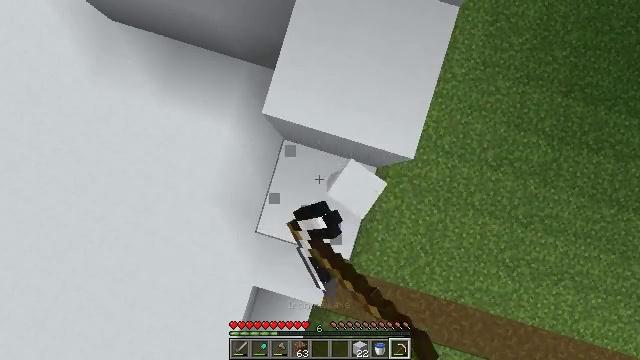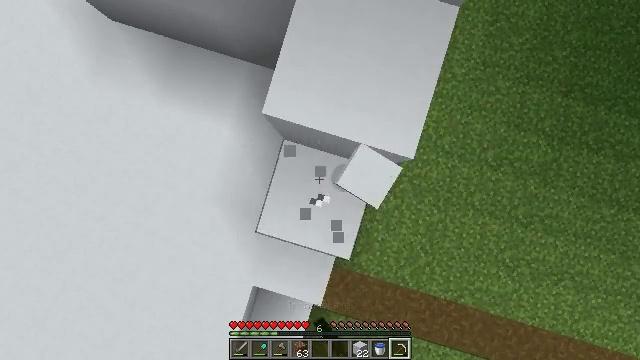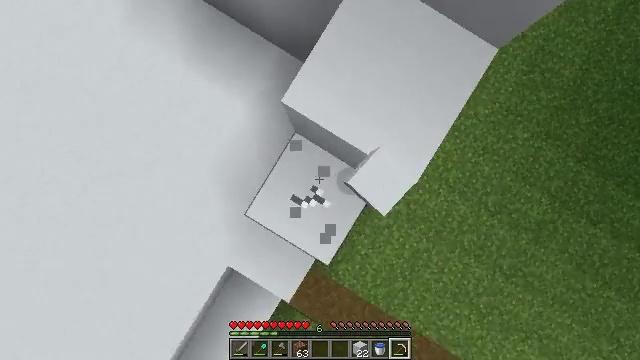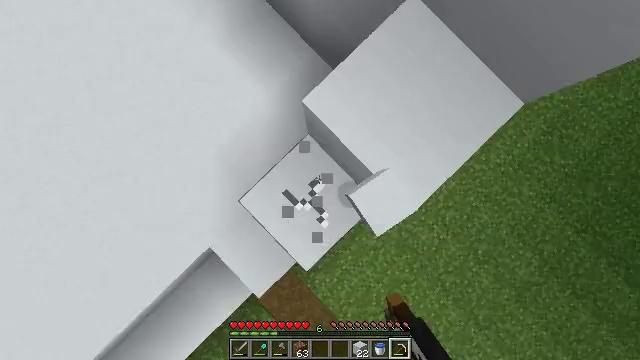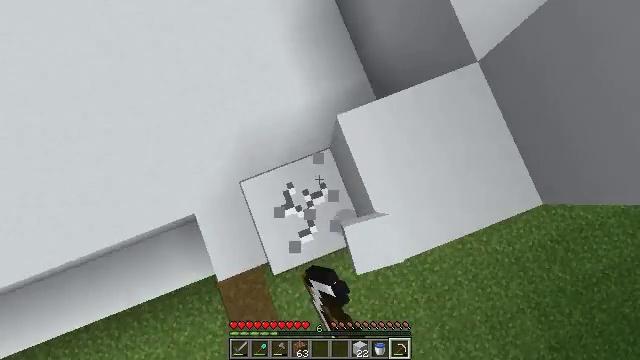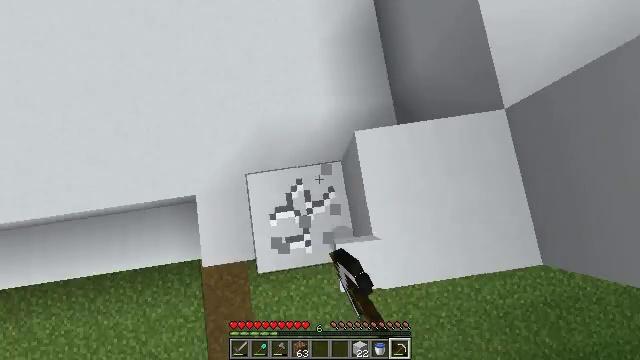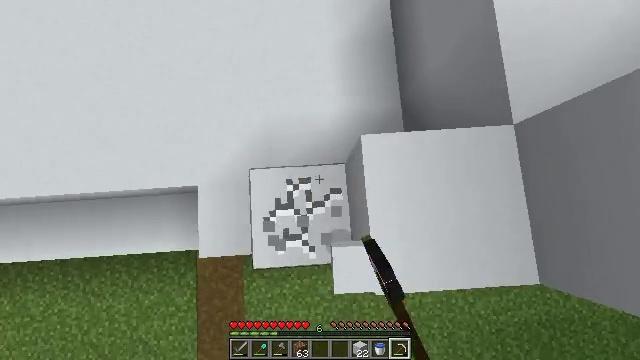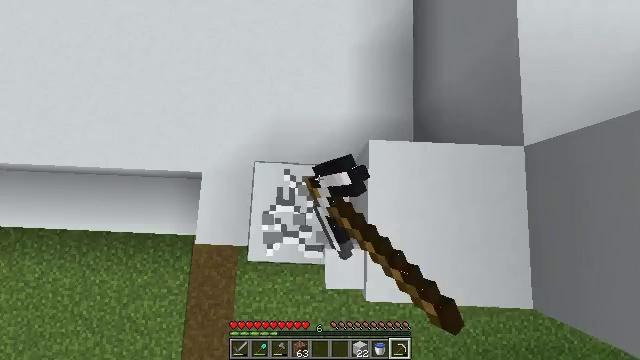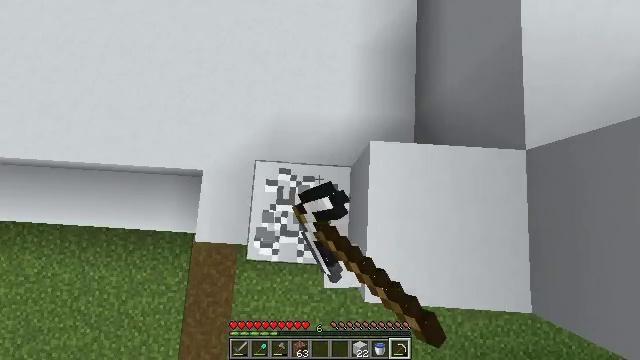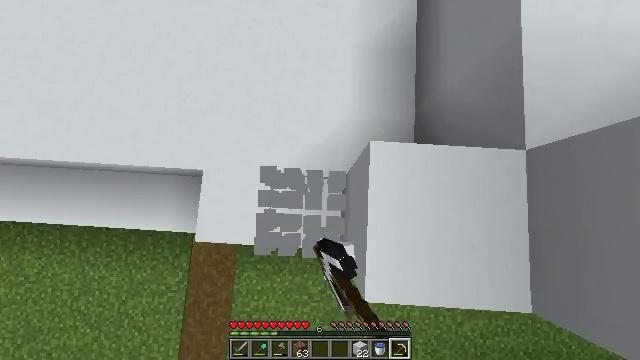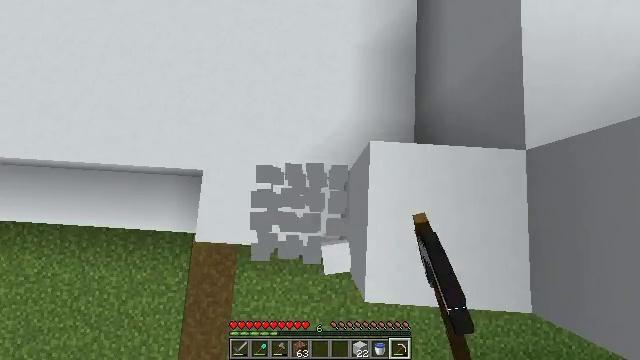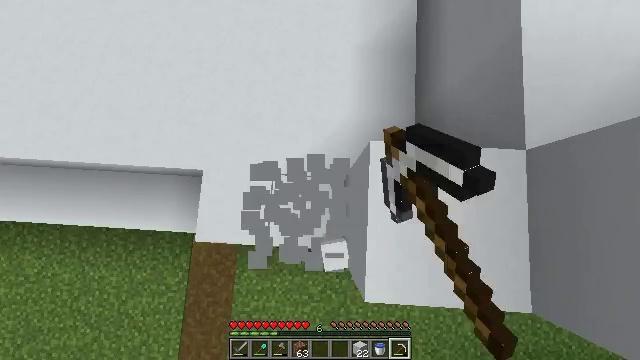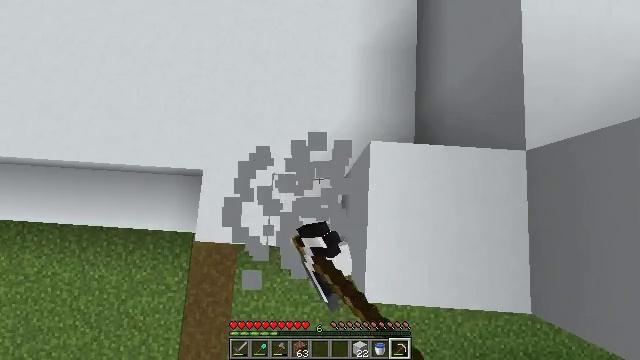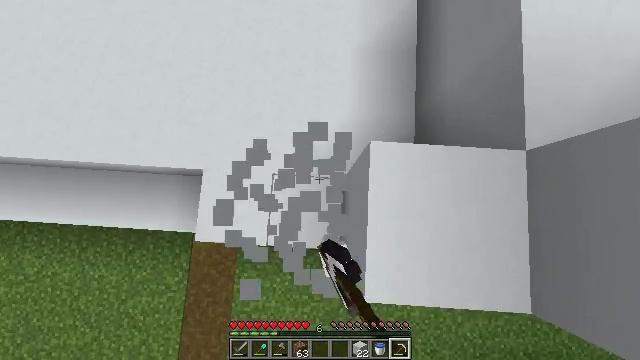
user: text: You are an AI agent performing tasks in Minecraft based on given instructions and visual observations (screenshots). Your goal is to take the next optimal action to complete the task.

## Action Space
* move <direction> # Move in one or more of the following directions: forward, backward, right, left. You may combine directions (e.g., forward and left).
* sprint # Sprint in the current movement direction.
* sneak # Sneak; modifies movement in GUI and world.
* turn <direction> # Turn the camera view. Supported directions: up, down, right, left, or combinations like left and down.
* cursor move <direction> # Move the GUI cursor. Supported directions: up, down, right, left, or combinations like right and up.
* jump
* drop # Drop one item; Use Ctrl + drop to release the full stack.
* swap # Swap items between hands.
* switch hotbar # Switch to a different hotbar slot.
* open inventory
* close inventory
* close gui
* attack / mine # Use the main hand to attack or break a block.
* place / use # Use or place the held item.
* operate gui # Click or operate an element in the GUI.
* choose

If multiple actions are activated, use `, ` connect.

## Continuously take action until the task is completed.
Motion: motion action
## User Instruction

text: Gather white concrete for building projects.
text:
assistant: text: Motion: attack / mine
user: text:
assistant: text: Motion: turn left, attack / mine
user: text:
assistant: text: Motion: turn left and up, attack / mine
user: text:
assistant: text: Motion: turn left and up, attack / mine
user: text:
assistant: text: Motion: turn left and up, attack / mine
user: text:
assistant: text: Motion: turn left, attack / mine
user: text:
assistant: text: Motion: turn left, attack / mine
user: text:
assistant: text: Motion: turn left, attack / mine
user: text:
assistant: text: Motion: attack / mine
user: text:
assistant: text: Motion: attack / mine
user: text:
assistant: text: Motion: attack / mine
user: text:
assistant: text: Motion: attack / mine
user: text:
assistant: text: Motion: attack / mine
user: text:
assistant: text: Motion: attack / mine